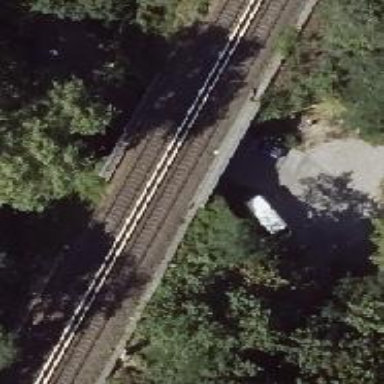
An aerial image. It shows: Asphalt road tunnel designated for service vehicles.